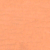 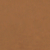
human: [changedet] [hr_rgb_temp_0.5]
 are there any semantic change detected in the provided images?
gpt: Everything remains the same.